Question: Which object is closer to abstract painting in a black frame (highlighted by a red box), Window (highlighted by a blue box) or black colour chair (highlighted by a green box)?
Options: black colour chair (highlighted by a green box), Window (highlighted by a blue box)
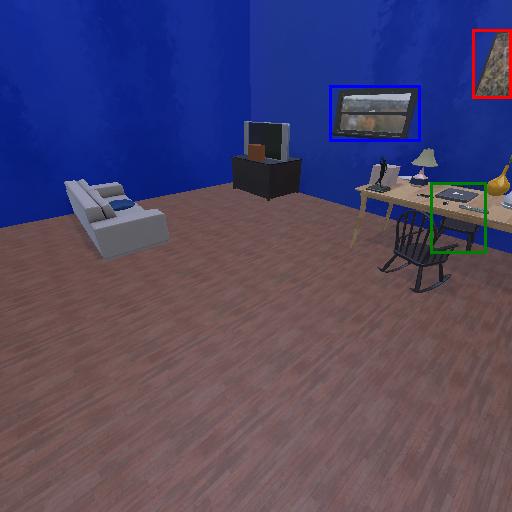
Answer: black colour chair (highlighted by a green box)